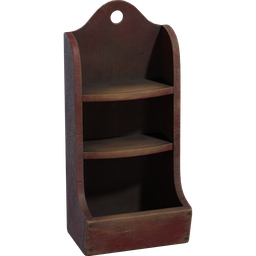
Label: furniture